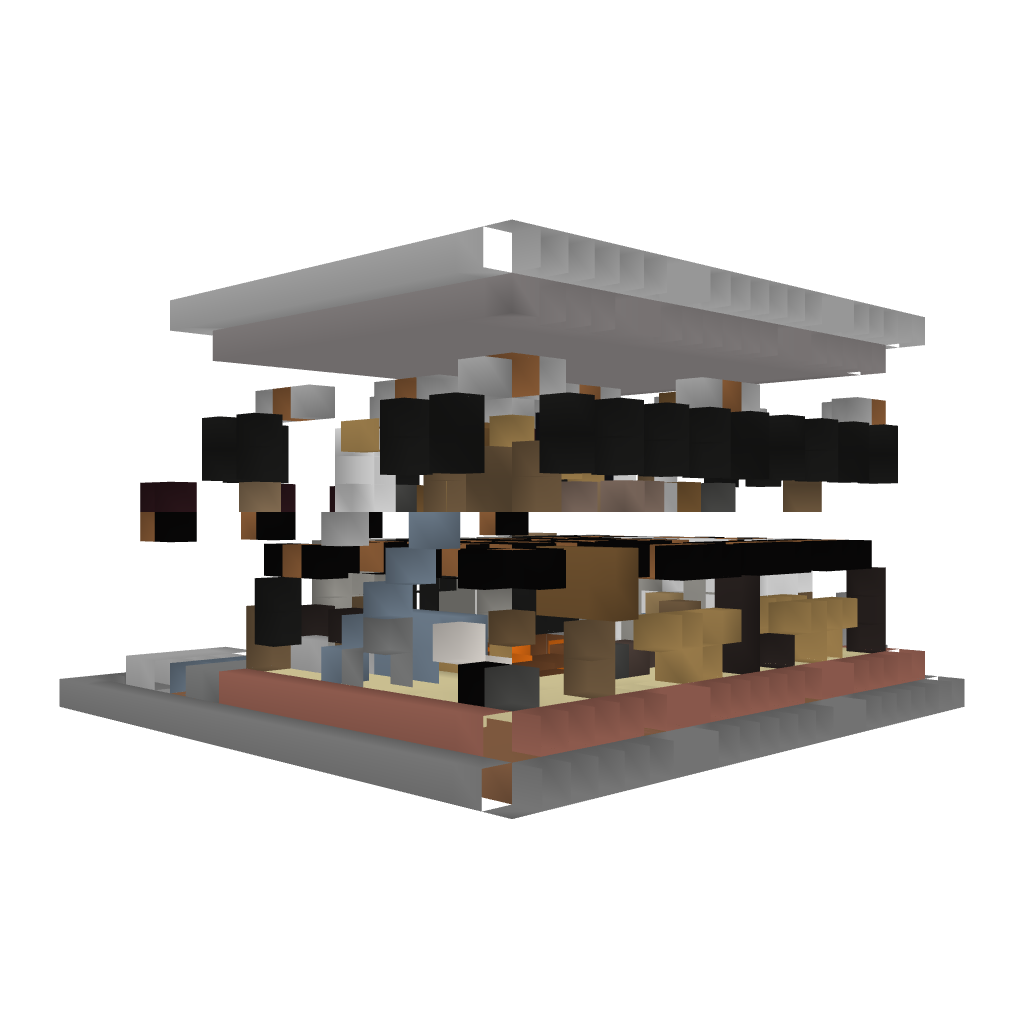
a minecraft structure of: Lower-class Modern Convenience Store with Apartments